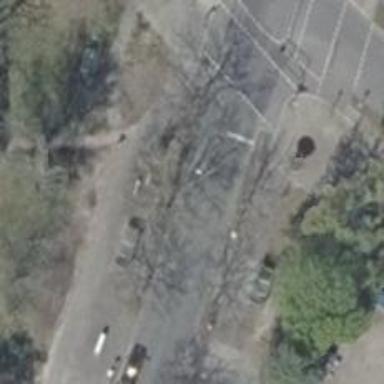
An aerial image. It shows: Road with traffic signals.